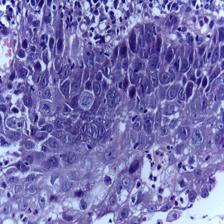
Diagnosis: Normal